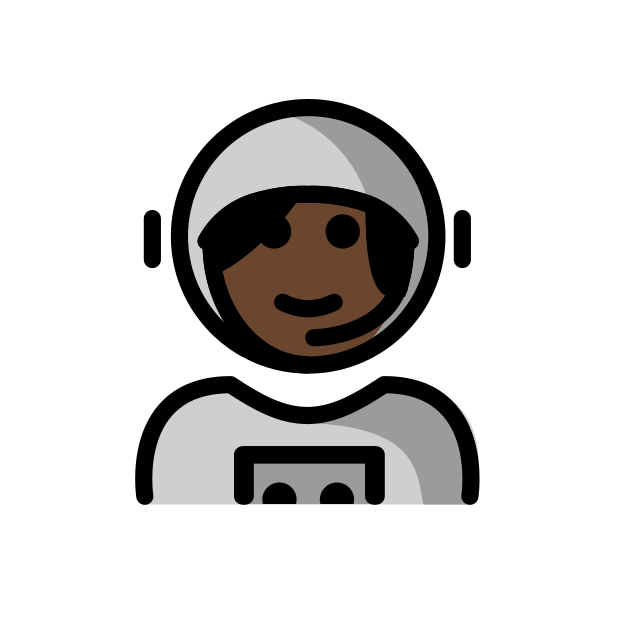
woman astronaut: dark skin tone